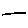
Label: line